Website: crate-barrel
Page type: billing-address
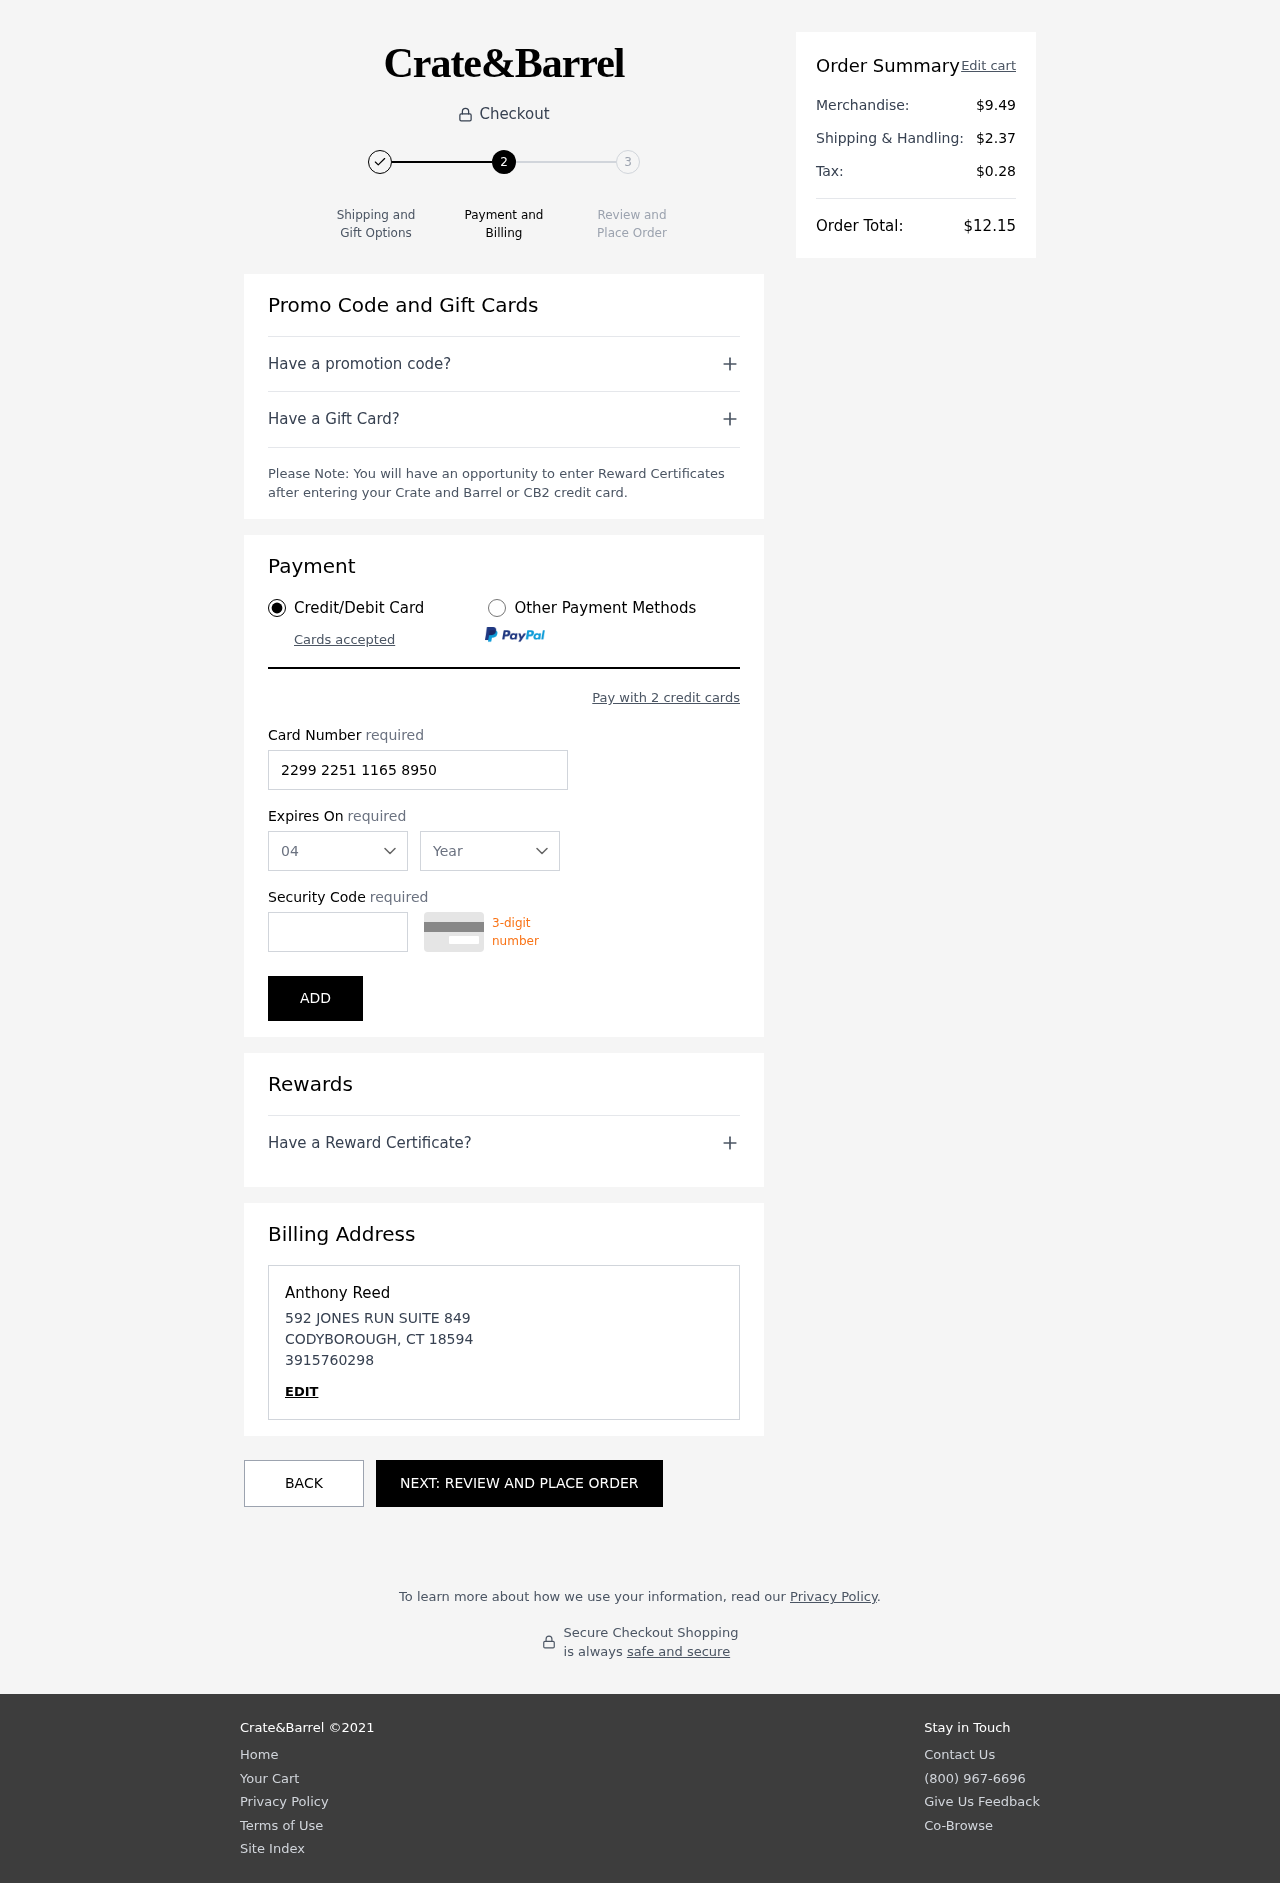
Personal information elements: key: PII_CARD_CVV
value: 270
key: PII_CARD_EXPIRY_MONTH
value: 04
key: PII_CARD_EXPIRY_YEAR
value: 26
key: PII_CARD_NUMBER
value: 2299 2251 1165 8950
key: PII_CITY
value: CODYBOROUGH
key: PII_FULLNAME
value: Anthony Reed
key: PII_PHONE
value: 3915760298
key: PII_POSTCODE
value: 18594
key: PII_STATE_ABBR
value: CT
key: PII_STREET
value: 592 JONES RUN SUITE 849
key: PII_FIRSTNAME
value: Anthony
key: PII_LASTNAME
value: Reed
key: PII_PHONE_LINE
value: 0298
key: PII_PHONE_SUFFIX
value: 0298
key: PII_POSTCODE_FULL
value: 18594
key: PII_PHONE2
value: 3915760298
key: PII_PHONE3
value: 3915760298
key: PII_FULLNAME2
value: Anthony Reed
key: PII_FULLNAME3
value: Anthony Reed
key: PII_FIRSTNAME2
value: Anthony
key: PII_FIRSTNAME3
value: Anthony
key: PII_LASTNAME2
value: Reed
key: PII_LASTNAME3
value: Reed
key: PII_FIRSTNAME_DERIVED
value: Anthony
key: PII_LASTNAME_DERIVED
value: Reed
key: PII_PHONE_NUMERIC
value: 3915760298
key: PII_POSTCODE_NUMERIC
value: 18594
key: PII_PHONE2_NUMERIC
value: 3915760298
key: PII_PHONE3_NUMERIC
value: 3915760298
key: PII_FULLNAME_DERIVED
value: Anthony Reed
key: PII_NAME_FULL_DERIVED
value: Anthony Reed
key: PII_PHONE_DIGITS
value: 3915760298
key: PII_PHONE_LAST4
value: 0298
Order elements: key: ORDER_SUBTOTAL
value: $9.49
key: ORDER_SHIPPING_COST
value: $2.37
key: ORDER_TAX
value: $0.28
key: ORDER_TOTAL
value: $12.15